Question: I've written an API with no azure connection currently. I am now ready to publish this to Azure. In doing so, I assumed, as was the case with many other deployments, there would be an option for code first migrations. The website already exists, so when I log in I select my website in the drop down, but the screen I get looks like the below where the code-first migrations checkbox should be:

How do I correct this so that I can deploy with code-first migrations?
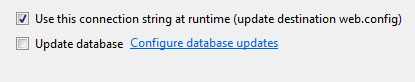
Answer: I found the solution to this issue. If this happens, then your publish profile is set to update the database schema, but not to allow code first migrations. I can't speak to why Visual Studio sometimes does this, but to fix it, you'll need to alter the xml file representing that profile. They can be found under the 'Publish Profiles' folder. Most likely, your '<PublishDatabaseSettings>' element will have an '<Object Type="Dbfx...etc.">' and possibly and '<UpdateFrom>' element. Get rid of those and replace the settings with the below.
'''
<PublishDatabaseSettings>
<Objects xmlns="">
<ObjectGroup Name="Namespace.Models.YourDBClass" Order="1" Enabled="True">
<Destination Path="your-connection-string-goes-here" />
<Object Type="DbCodeFirst">
<Source Path="DBMigration" DbContext="Namespace.Models.YourDBClass, AssamblyName" MigrationConfiguration="Namespace.Migrations.Configuration, Assambly" Origin="Convention" />
</Object>
</ObjectGroup>
</Objects>
</PublishDatabaseSettings>
'''
Now clean and rebuild for good measure and you should be ready to go. Do note, if you do not delete the other pre-generated elements in the PublishDatabaseSettings element the schema will update on publish and you will likely have an error on your first attempt to hit your API and the migrations occur. In my case, and in most, it will be an 'X already exists' error, as the migrations are attempting to create tables that were already created with the schema update.
I was able to figure out the issue and correct it with the help of this article: <URL>